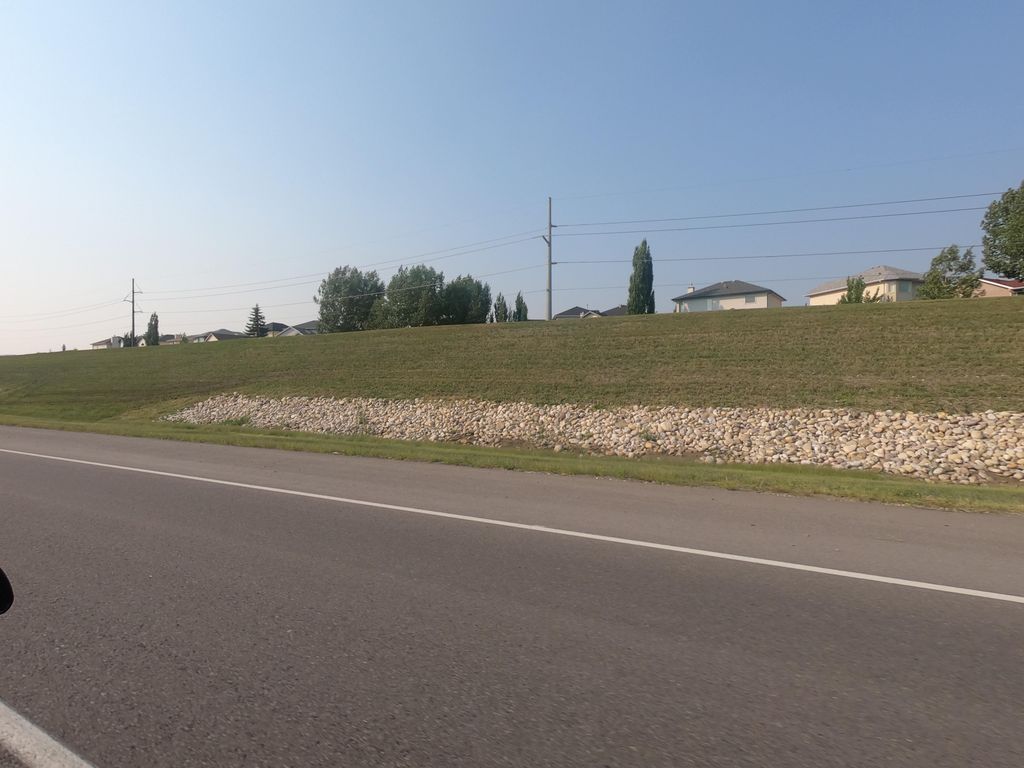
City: calgary